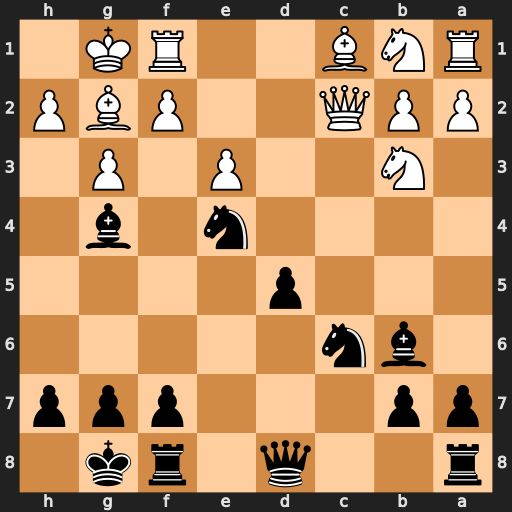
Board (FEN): r2q1rk1/pp3ppp/1bn5/3p4/4n1b1/1N2P1P1/PPQ2PBP/RNB2RK1
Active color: b
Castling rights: -
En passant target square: -
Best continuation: Nb4 Bxe4 Nxc2